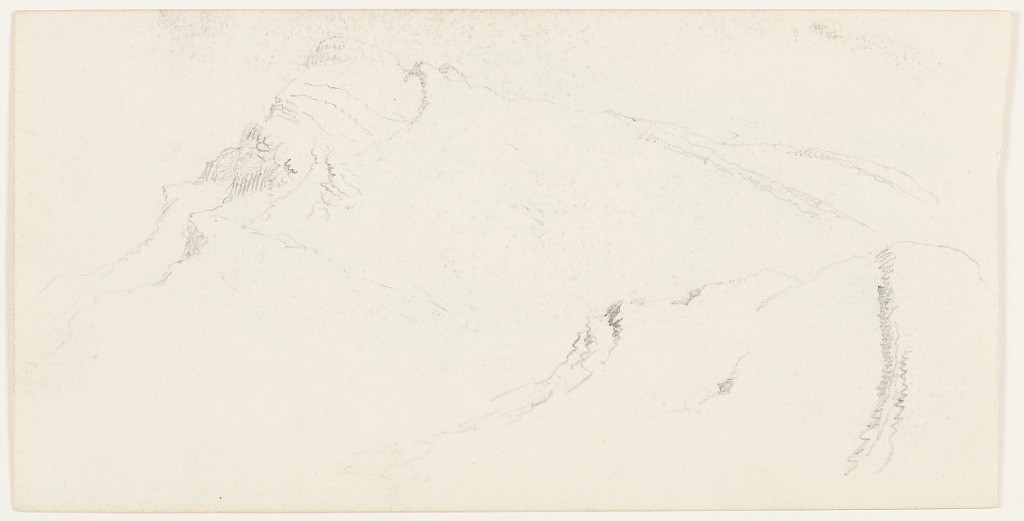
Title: Landscape Study, Palestine
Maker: Frederic Edwin Church, American, 1826–1900
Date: February 1868
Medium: Graphite on white wove paper; verso: graphite
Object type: Drawing
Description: Landscape study showing a view of rugged, rocky mountains in the wilderness of Palestine. A short prominence is visible in the foreground and right, and a taller, sharper mountains rises in the middle distance at left.

Verso: Landscape study of a rocky mountain in the Palestinian wilderness. An overhanging rock at the mountain's peak helps define its sharp contour. The prominence slopes into a ravine with a tree at right, and another sharp mountain is visible in the background at right.